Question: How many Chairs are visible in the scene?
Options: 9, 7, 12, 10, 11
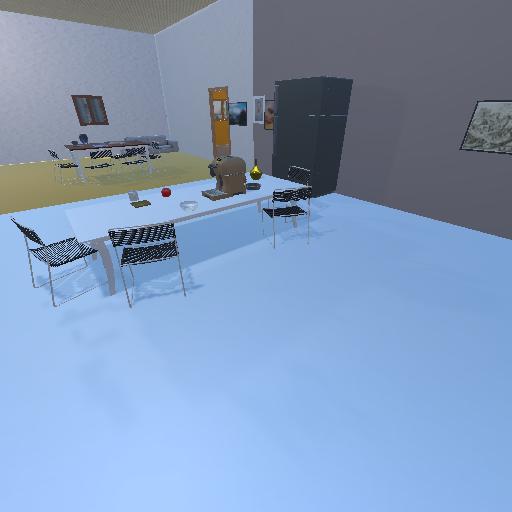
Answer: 9